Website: lowes
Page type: review-order
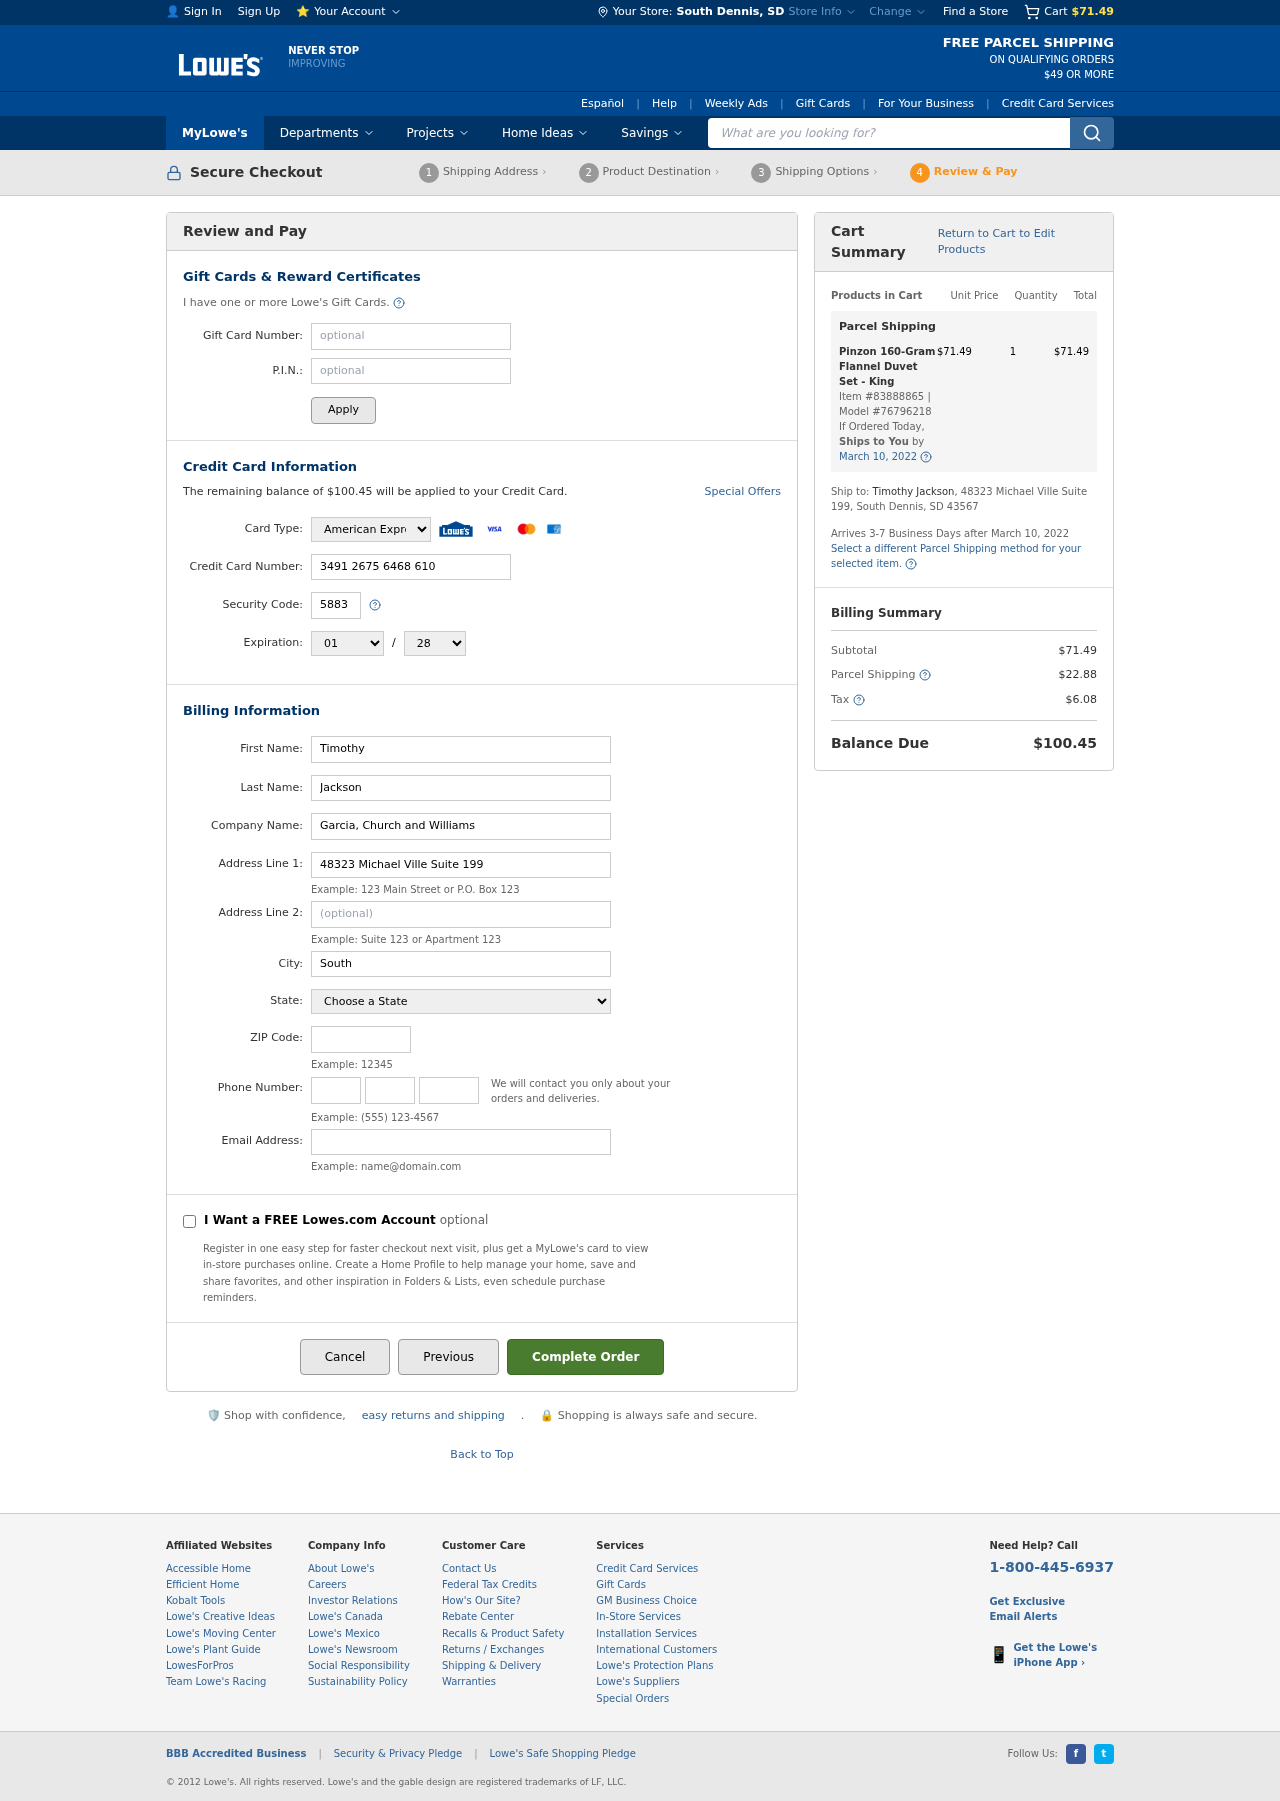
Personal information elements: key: PII_CARD_CVV
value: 5883
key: PII_CARD_EXPIRY_MONTH
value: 01
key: PII_CARD_EXPIRY_YEAR
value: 28
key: PII_CARD_NUMBER
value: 3491 2675 6468 610
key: PII_CARD_TYPE
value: American Express
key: PII_CITY
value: South Dennis
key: PII_CITY_STATE
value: South Dennis, SD
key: PII_COMPANY
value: Garcia, Church and Williams
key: PII_EMAIL
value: timothy.jackson@hotmail.com
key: PII_FIRSTNAME
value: Timothy
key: PII_LASTNAME
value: Jackson
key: PII_PHONE_AREA
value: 291
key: PII_PHONE_PREFIX
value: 310
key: PII_PHONE_SUFFIX
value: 8658
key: PII_POSTCODE
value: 43567
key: PII_STATE
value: South Dakota
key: PII_STREET
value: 48323 Michael Ville Suite 199
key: PII_STREET2
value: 48323 Michael Ville Suite 199
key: PII_FULLNAME2
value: Timothy Jackson
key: PII_STATE_ABBR
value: SD
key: PII_POSTCODE_FULL
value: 43567
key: PII_CITY_STATE_ZIP
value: South Dennis, SD 43567
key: PII_POSTCODE_NUMERIC
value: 43567
Product elements: key: PRODUCT1_NAME
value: Pinzon 160-Gram Flannel Duvet Set - King
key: PRODUCT1_PRICE
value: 71.49
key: PRODUCT1_QUANTITY
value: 1
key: PRODUCT1_ITEM_NUMBER
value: Item #83888865
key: PRODUCT1_MODEL_NUMBER
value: Model #76796218
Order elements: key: ORDER_SUBTOTAL
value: $71.49
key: ORDER_BALANCE_DUE
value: $100.45
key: ORDER_SHIPPING_DATE
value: March 10, 2022
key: ORDER_ITEM_TOTAL
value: $71.49
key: ORDER_SHIPPING_DATE2
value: March 10, 2022
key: ORDER_SHIPPING_COST
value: $22.88
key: ORDER_TAX
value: $6.08
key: ORDER_TOTAL
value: $100.45
Search elements: key: HEADER_SEARCH
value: What are you looking for?